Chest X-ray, PA view. Patient: 54 years old, sex F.
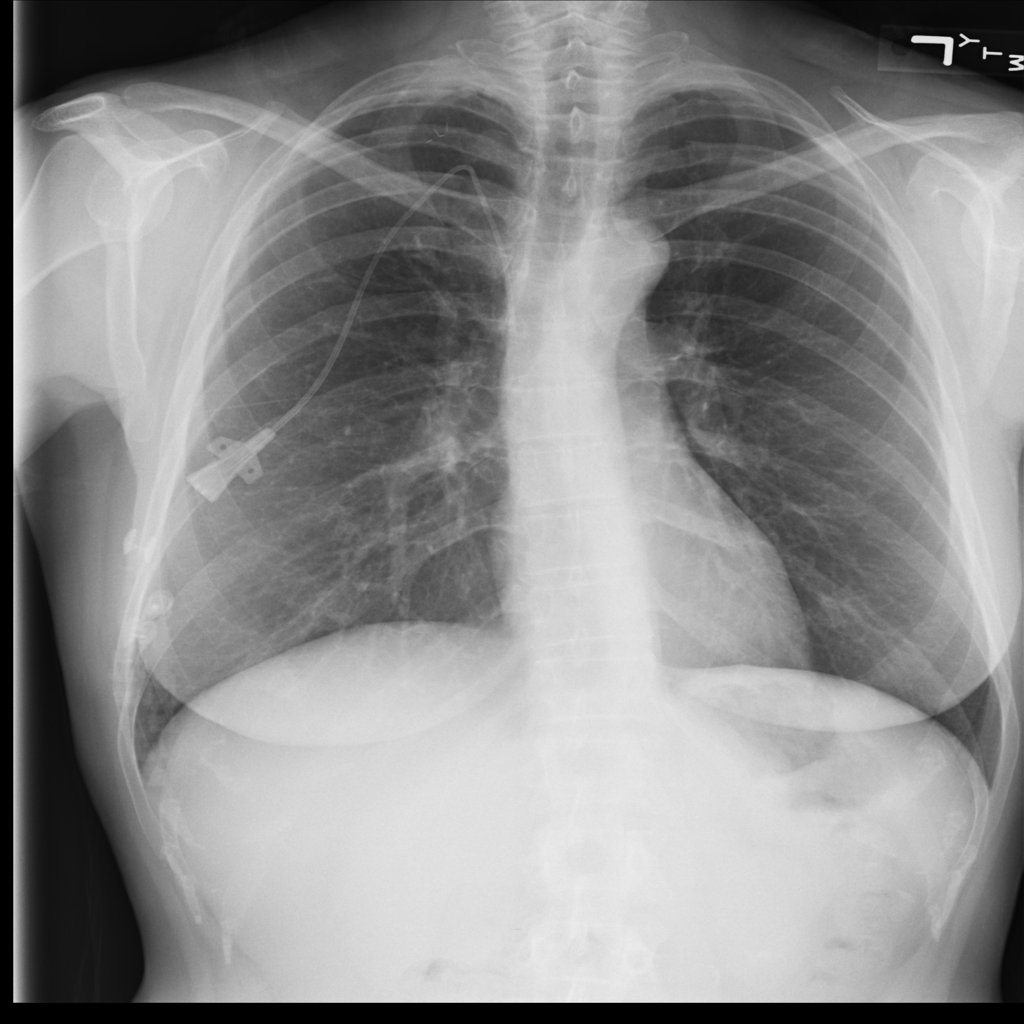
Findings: No Finding